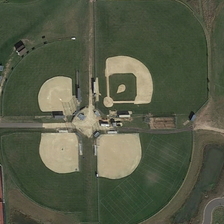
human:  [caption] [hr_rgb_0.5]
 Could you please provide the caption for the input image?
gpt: four baseball fields are near two tennis courts .

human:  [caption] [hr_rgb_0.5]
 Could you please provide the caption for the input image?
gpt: four baseball fields are near two tennis courts .

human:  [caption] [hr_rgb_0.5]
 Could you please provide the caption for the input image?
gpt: four baseball fields are near two tennis courts .

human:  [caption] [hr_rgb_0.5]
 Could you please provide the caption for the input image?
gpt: four baseball fields are near two tennis courts .

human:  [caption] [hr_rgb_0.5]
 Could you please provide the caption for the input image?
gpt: four baseball fields are near two tennis courts .